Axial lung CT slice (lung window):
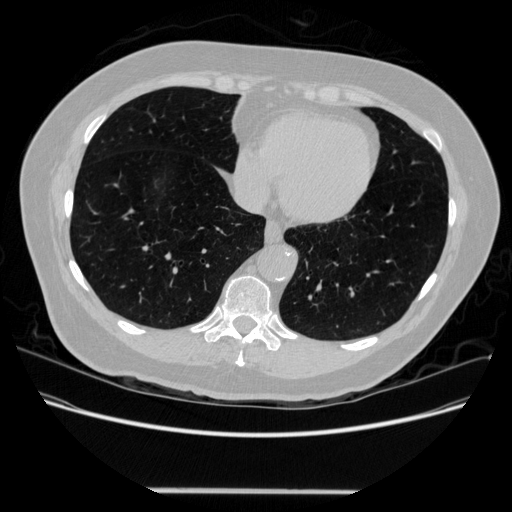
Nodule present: no